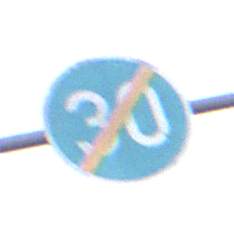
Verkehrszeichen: EndeMindestgeschwindigkeit
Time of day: SunriseSunset
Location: Outdoor (Suburban)
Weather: Clear
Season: NotSpecified
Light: Natural